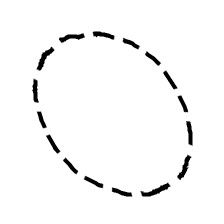
Shape: circle